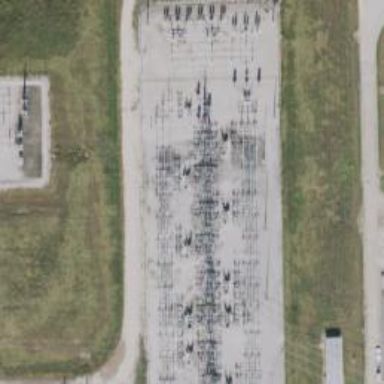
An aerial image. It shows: Switch for power supply.